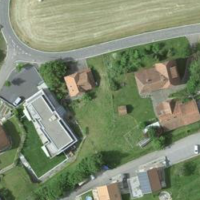
EUNIS habitat code: 52
Species observed at this site:
Convallaria majalis